Question: When i am trying to start the server i am getting below exception
'''
Could not publish to the server.java.lang.IndexOutOfBoundsException
'''
JSF2,Primefaces3.5,Tomcat7,Java7,GSON2.2.4
Ubuntu13+
eclipse Kepler
I just noticed when i am removing GSON2.2.4.jar then everything working fine but after adding this jar nothing working and even server not started.

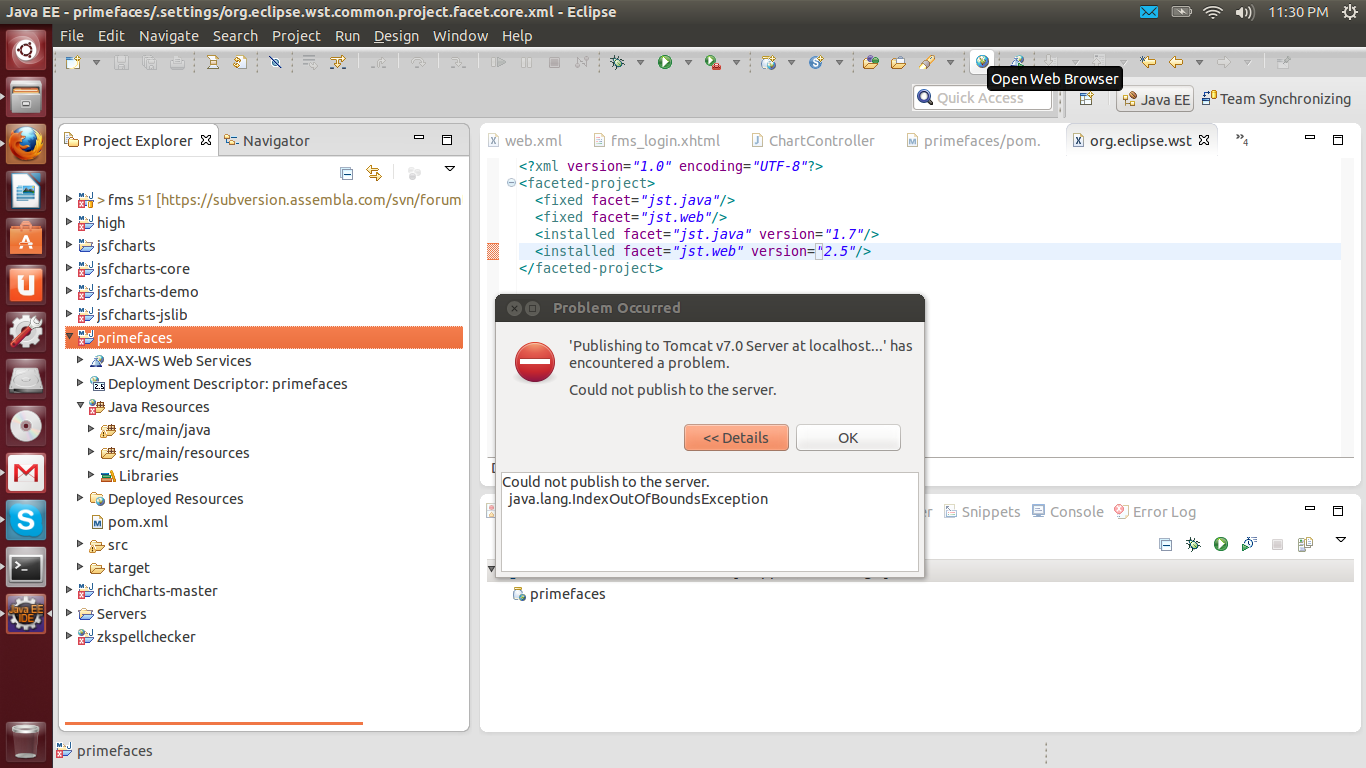
Answer: I found the issue when i am adding this in pom.xml
'''
<dependency>
<groupId>com.google.code.gson</groupId>
<artifactId>gson</artifactId>
<version>2.2.4</version>
</dependency>
'''
its creating this issue when i run 'mvn install' i got this error
'''
[ERROR] error: error reading /home/hariom/.m2/repository/com/google/code/gson/gson/2.2.4/gson-2.2.4.jar; invalid LOC header (bad signature)
'''
So i replaced this dependency with this one
'''
<dependency>
<groupId>com.google.code.gson</groupId>
<artifactId>gson</artifactId>
<version>2.2.2</version>
</dependency>
'''
now everything works fine.